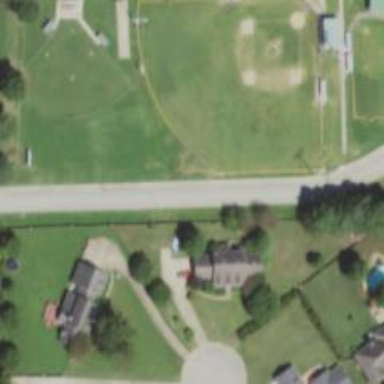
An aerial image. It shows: Baseball pitch for leisure and sports activities.